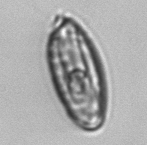
Label: Katodinium_or_Torodinium